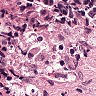
Metastatic tissue present: no